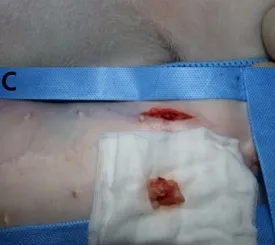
Flank skin mass resection and lymphadenectomy. (B) The left axillary lymph node infiltrating the surrounding tissues was excised, noting the mass exceeding 3 cm in size and its palpable firmness.
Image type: medical_photograph (skin_photograph)